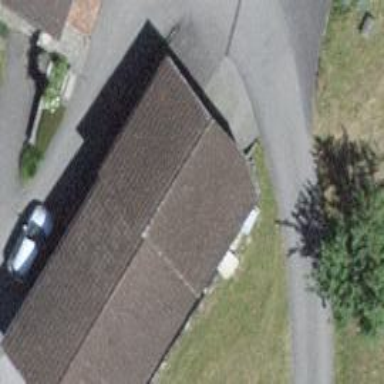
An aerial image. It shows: Garage.